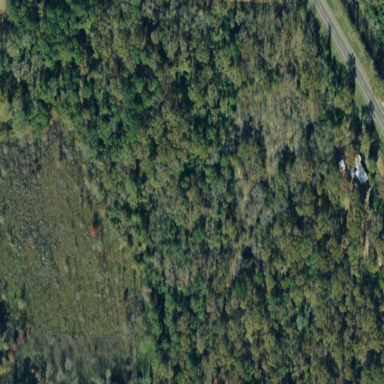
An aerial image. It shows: Mixed woodland area with variety of leaf types and cycles.